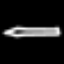
Label: pencil